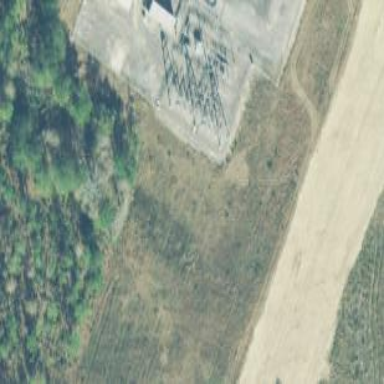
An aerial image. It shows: Industrial power substation enclosed by fence.